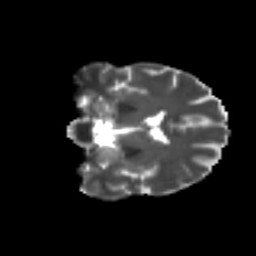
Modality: T2w
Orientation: coronal
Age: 65
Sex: female
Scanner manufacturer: ge
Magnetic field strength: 3 T
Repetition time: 7.8 s
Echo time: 0.0606 s